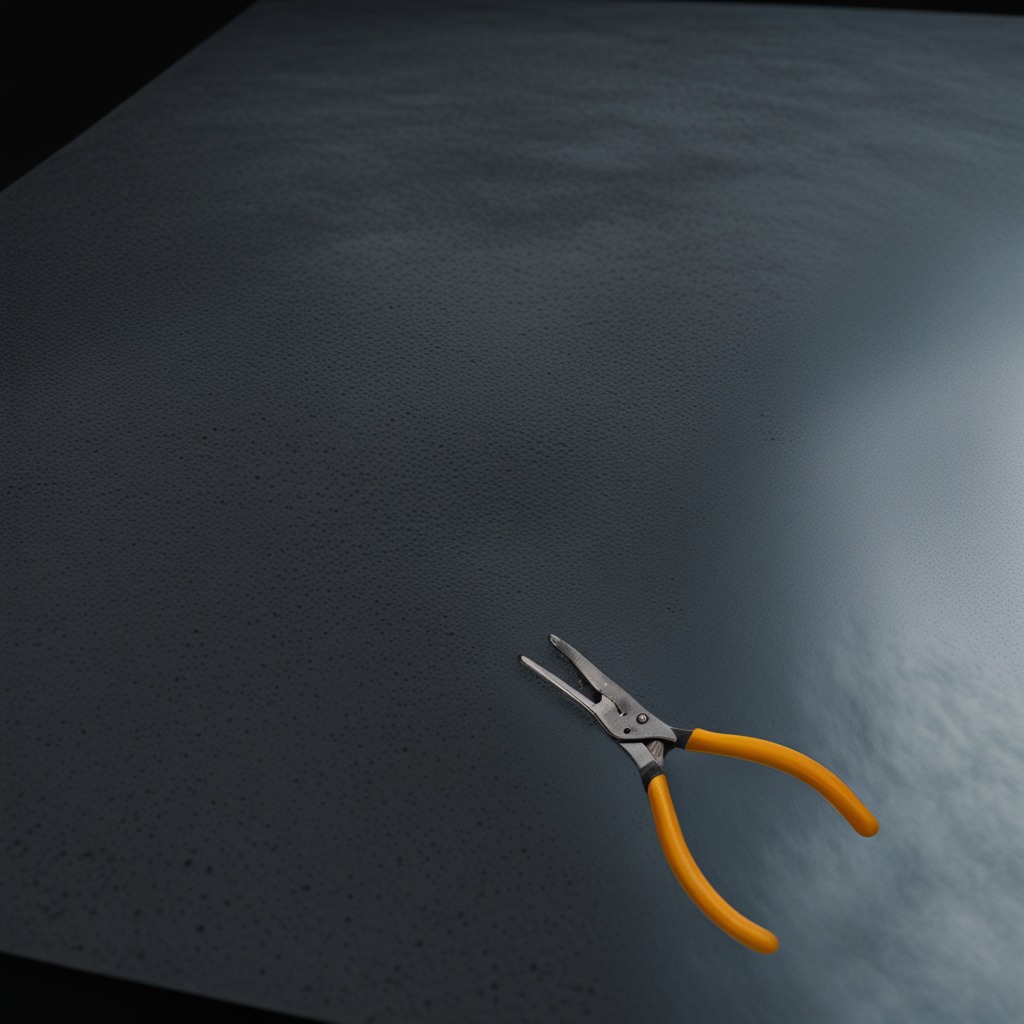
A plier is lying on the clean granite table inside a workshop at night.